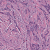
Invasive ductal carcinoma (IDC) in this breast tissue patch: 1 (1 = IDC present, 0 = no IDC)